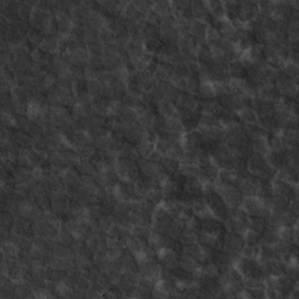
Label: non_frost